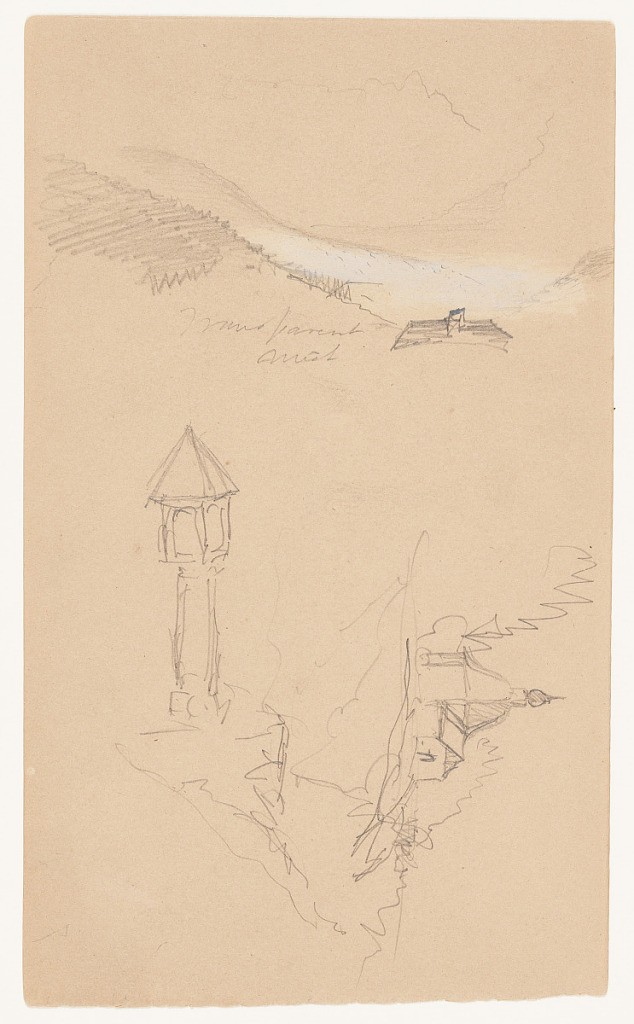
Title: Landscape and Architecture Sketches, Switzerland
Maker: Frederic Edwin Church, American, 1826–1900
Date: August 1868
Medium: Graphite on tan wove paper; verso: graphite
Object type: Drawing
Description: Landscape and architecture sketches showing views of transparent mist in a wooded mountain valley at upper center, a hasty sketch of a wayside shrine at center left, and a loosely-rendered shoreline church, at lower right and oppositely oriented.

Verso: Mixed sketches around the Swiss alps showing views of two laden figures walking on a slope, at upper left, a facde of a house at upper right, mist filling a steep mountain valley at center, and a bird perched atop wrought iron ornamentation at lower left.